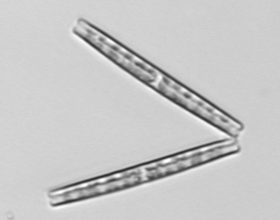
Label: Thalassionema